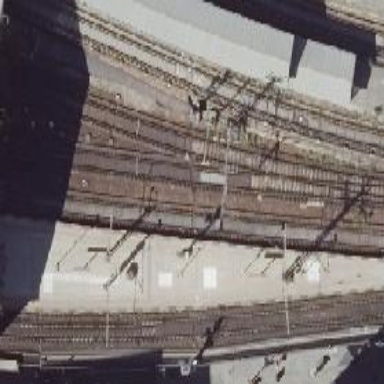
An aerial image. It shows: Railway bridge with electrified contact lines. It is siding service with ballastless railway tracks.